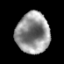
Tissue: prostate
Cell type: T cells
Senescence score: 0.3357
Nuclear area (px): 1339
Mean DAPI intensity: 147.187